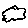
Label: cloud